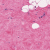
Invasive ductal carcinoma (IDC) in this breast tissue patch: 0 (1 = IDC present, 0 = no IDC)